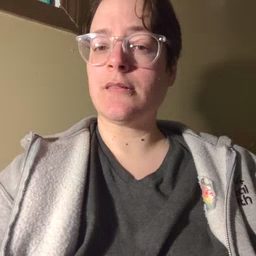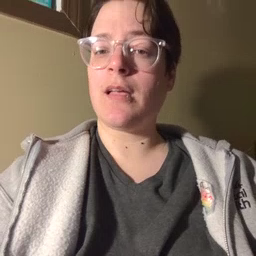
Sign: yesterday